The image is an STFT spectrogram (time versus frequency) of a rolling-element bearing's vibration signal. Determine the bearing's health state. Answer with exactly one of: normal, inner_race, outer_race, ball.
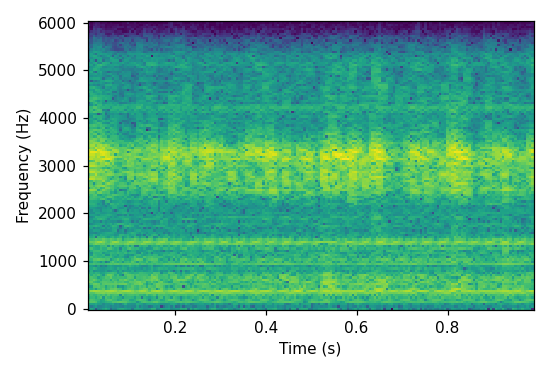
Answer: ball